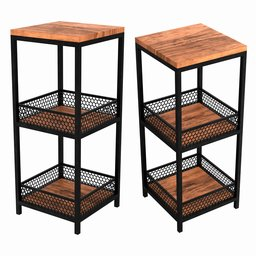
Label: furniture